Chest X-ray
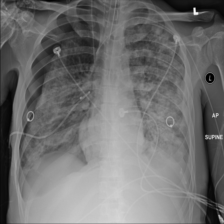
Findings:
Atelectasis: negative
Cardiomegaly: negative
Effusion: negative
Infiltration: positive
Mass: negative
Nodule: negative
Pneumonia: negative
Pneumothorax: positive
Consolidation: negative
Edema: negative
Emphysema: negative
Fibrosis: negative
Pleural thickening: negative
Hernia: negative